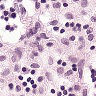
Metastatic tissue present: no